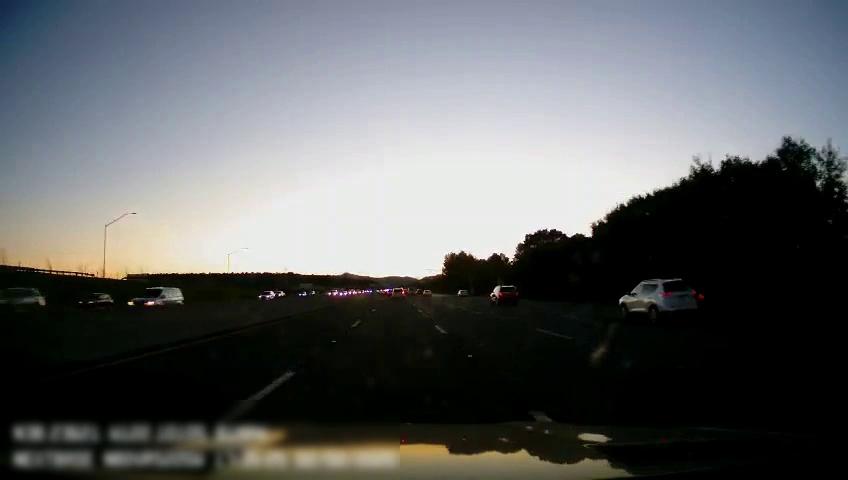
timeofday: Dusk/Dawn/Twilight
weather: Sunny
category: Drivable Space
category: Vehicles | Car
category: Vehicles | Car
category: Vehicles | SUV
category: Vehicles | Truck
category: Vehicles | Car
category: Vehicles | Car
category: Vehicles | Car
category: Vehicles | SUV
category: Vehicles | Car
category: Vehicles | SUV
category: Vehicles | SUV
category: Lanes | Alternate Lane
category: Lanes | Current Lane
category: Lanes | Current Lane
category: Lanes | Alternate Lane